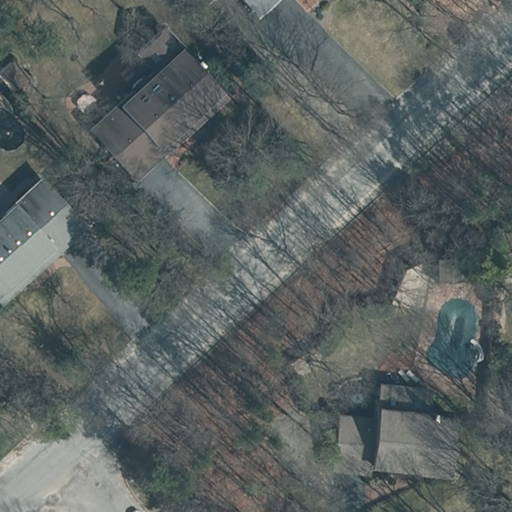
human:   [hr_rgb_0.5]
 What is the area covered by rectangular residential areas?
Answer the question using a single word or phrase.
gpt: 10639m2

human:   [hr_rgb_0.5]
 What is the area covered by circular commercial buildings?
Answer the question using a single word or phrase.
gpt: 0m2

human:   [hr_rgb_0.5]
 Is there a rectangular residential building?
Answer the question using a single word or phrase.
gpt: yes

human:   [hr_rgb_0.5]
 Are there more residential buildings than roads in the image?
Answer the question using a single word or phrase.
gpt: yes

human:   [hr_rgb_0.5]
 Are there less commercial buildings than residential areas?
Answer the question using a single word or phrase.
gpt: yes

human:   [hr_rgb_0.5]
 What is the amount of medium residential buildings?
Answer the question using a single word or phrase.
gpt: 3

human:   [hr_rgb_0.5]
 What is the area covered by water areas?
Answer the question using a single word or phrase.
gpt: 0m2

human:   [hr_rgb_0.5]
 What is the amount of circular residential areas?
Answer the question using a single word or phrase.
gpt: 0

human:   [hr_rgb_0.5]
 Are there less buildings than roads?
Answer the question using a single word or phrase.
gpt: no

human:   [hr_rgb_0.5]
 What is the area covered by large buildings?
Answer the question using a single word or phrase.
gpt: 0m2

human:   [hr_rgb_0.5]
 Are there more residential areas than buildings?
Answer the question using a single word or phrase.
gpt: no

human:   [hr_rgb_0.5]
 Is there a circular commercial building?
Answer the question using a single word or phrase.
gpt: no

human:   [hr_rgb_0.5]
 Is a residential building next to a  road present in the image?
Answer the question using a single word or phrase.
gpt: yes

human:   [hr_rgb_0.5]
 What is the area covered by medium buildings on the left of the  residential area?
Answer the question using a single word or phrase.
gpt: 0m2

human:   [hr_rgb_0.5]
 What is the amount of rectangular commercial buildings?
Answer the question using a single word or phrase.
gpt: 0

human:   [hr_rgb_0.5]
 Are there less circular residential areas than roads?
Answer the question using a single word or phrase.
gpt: yes

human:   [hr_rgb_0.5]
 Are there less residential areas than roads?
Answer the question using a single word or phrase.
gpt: yes

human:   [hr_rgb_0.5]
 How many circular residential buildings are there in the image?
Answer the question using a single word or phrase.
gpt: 0

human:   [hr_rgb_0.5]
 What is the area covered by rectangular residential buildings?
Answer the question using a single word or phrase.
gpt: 223m2

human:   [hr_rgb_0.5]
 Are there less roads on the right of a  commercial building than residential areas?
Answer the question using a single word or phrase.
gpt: yes

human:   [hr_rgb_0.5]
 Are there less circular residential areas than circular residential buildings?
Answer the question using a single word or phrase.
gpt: no

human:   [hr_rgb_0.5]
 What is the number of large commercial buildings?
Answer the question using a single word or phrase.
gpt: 0

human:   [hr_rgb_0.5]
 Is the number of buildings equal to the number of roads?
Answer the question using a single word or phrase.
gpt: no

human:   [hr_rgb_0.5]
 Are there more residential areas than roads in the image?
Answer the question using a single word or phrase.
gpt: no

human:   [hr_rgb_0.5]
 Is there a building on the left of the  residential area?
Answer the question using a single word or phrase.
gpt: no

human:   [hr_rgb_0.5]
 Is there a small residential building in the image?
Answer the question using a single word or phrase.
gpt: yes

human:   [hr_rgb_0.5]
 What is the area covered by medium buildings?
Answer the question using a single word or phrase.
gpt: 1045m2

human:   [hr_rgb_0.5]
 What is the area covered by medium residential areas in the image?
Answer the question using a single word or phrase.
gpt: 0m2

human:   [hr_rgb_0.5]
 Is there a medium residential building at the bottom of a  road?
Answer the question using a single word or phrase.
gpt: yes

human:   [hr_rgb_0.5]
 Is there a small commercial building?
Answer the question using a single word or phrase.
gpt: no

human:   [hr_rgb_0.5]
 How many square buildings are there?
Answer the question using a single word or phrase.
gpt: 0

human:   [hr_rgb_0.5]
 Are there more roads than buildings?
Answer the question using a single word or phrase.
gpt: no

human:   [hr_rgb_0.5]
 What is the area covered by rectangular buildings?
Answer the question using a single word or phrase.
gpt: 244m2

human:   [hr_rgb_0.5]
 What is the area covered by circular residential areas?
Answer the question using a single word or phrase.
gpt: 0m2

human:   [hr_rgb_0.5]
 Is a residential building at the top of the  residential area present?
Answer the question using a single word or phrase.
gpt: no

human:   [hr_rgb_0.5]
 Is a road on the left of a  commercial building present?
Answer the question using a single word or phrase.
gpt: no